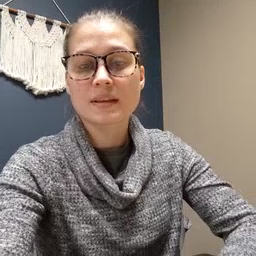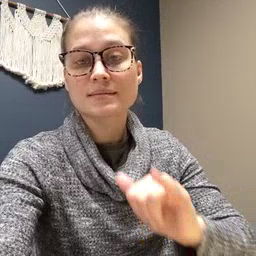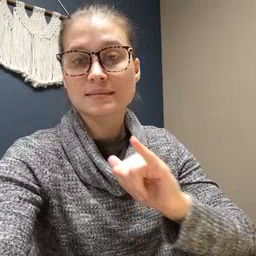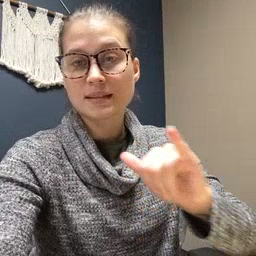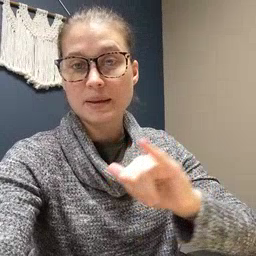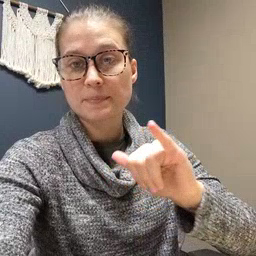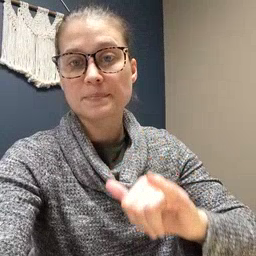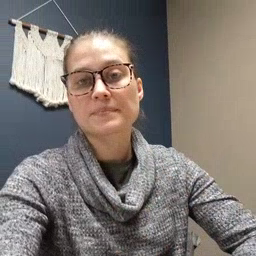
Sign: same